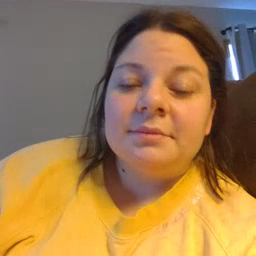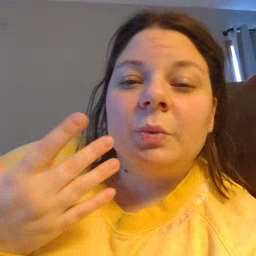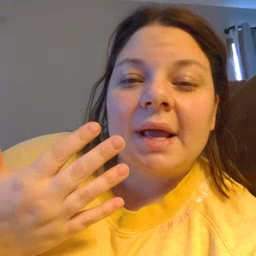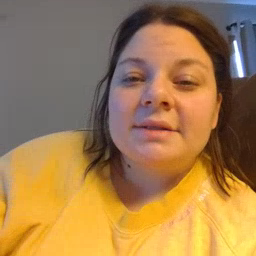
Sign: wait